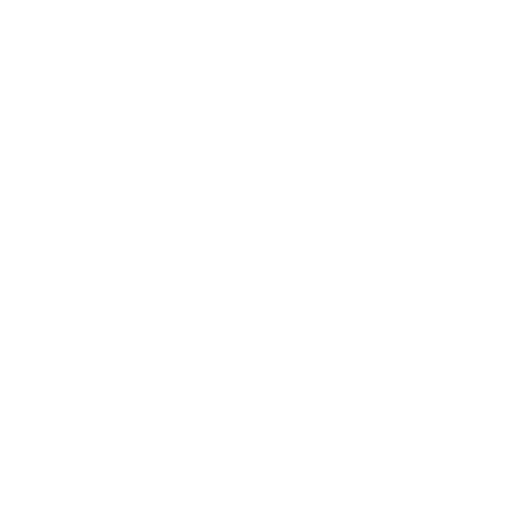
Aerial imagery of bar in Delaware named The Lower Middle containing only open water